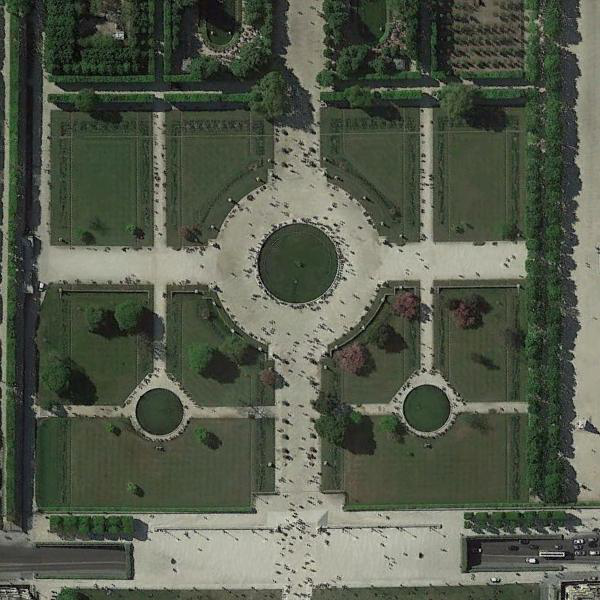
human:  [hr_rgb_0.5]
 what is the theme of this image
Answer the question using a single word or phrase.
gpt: square